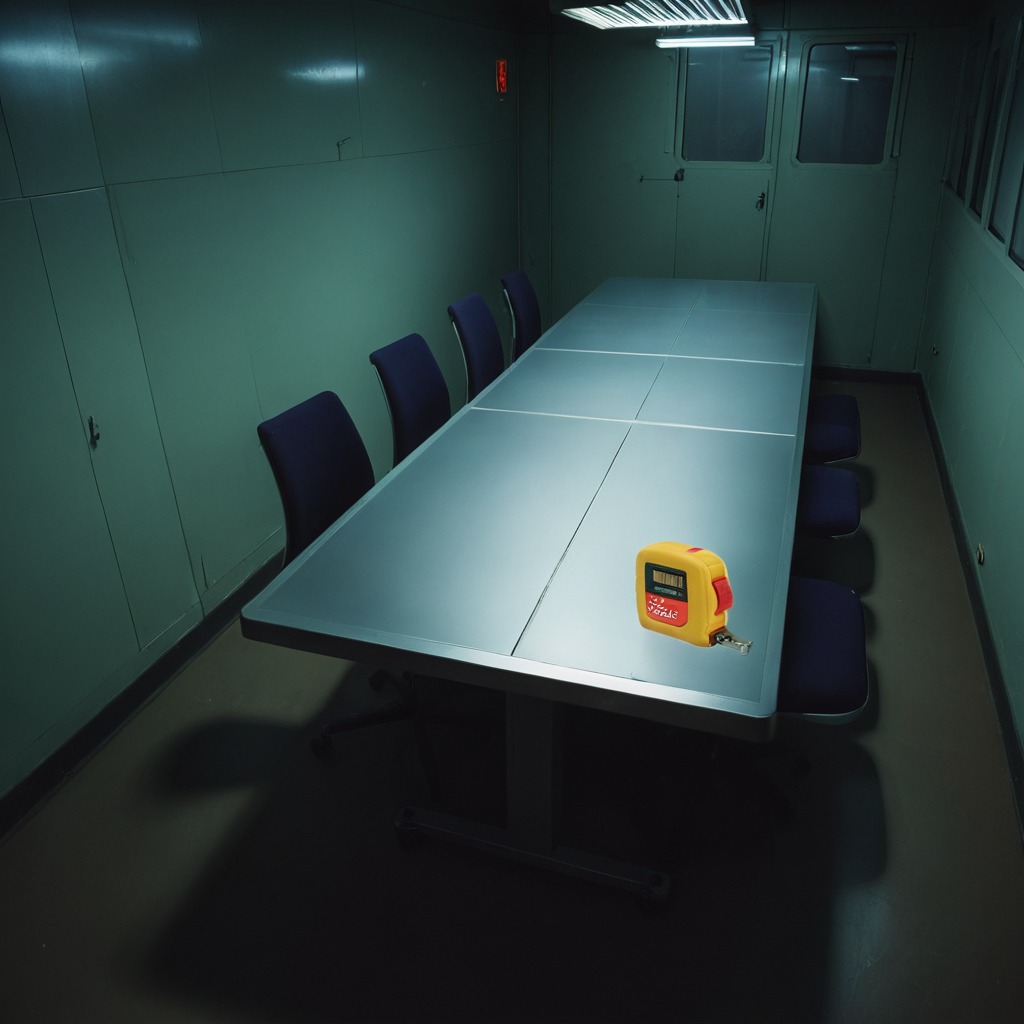
A measuring tape lies on the clean empty table in a railway signal maintenance room.